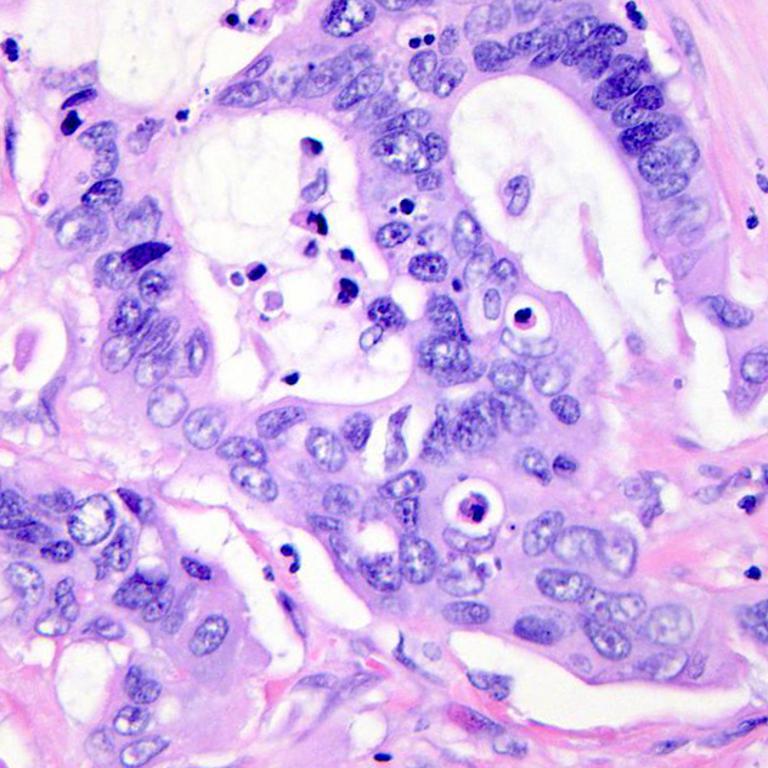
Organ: colon
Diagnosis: adenocarcinomas